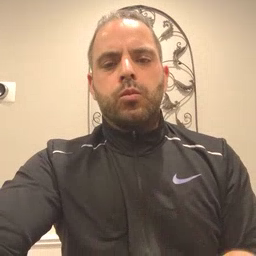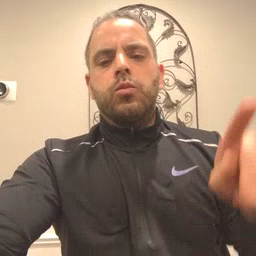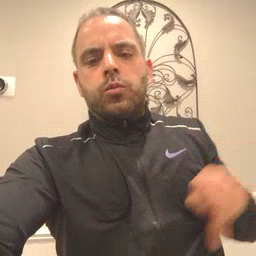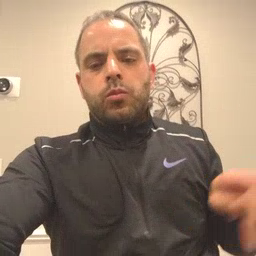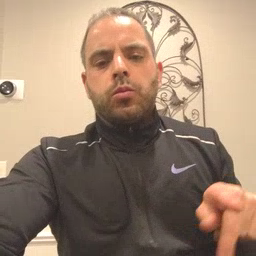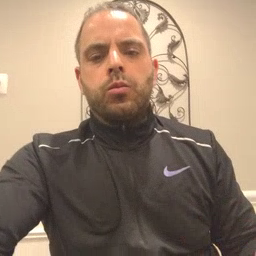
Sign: puppy